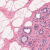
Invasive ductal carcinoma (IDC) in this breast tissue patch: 0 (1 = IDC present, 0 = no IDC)